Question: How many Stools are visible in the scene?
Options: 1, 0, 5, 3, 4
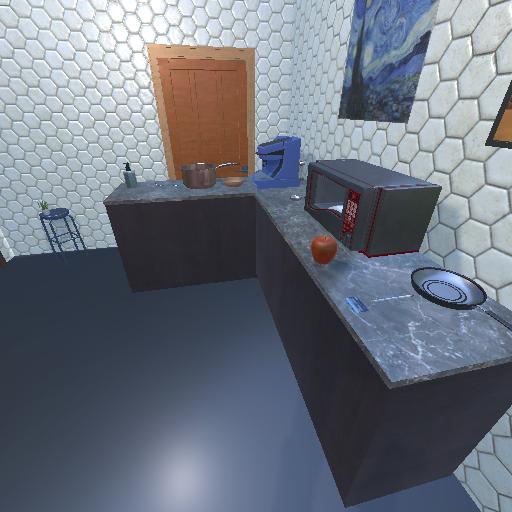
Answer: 1